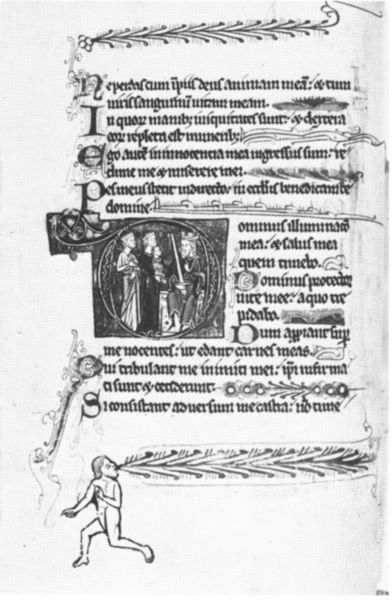
Titel: Psalter
Institution: Stockholm, Nationalmuseum
Schlagwörter: akt, mann, nackt, frauen, sitzen, frau, männer, schwarz, zeichnung, malerei, muster, ornament, mensch, rahmen, stehen, gewand, blatt, girlande, person, krone, kreis, engel, ranken, schrift, papier, kaiser, könig, thron, ornamente, verzierung, junge, buch, religion, seite, schwert, text, buchstabe, initiale, mittelalter, fraktur, handschrift, zepter, latein, papyrus, buchmalerei, majuskel, inkunabel, o, 3 menschen oben links